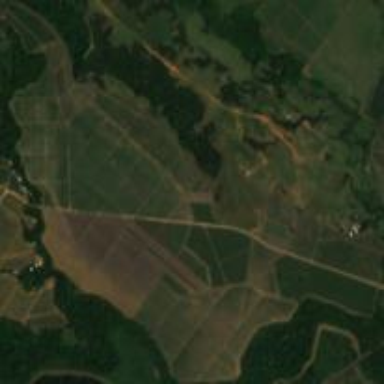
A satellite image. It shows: Farmland used for cultivating sugarcane.